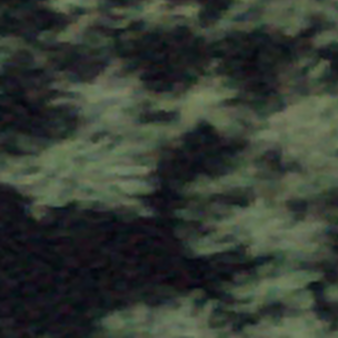
Label: other